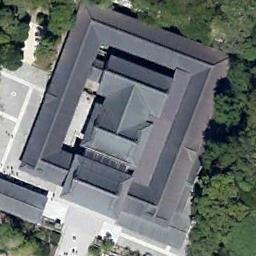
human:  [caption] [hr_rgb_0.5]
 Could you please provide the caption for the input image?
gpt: Many trees of different sizes are beside the palace .

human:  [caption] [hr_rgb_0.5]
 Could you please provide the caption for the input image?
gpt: The palace is on the grass surrounded by trees .

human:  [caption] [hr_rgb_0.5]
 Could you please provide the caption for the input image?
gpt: The palace is surrounded by bare land .

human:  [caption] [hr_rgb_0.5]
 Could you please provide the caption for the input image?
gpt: The gray palace is surrounded by a grove of trees .

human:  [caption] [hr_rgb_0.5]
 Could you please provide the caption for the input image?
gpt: There are many green trees around the black palace .